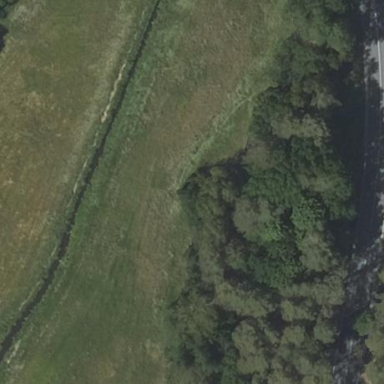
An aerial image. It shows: Beautiful meadow.